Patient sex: M
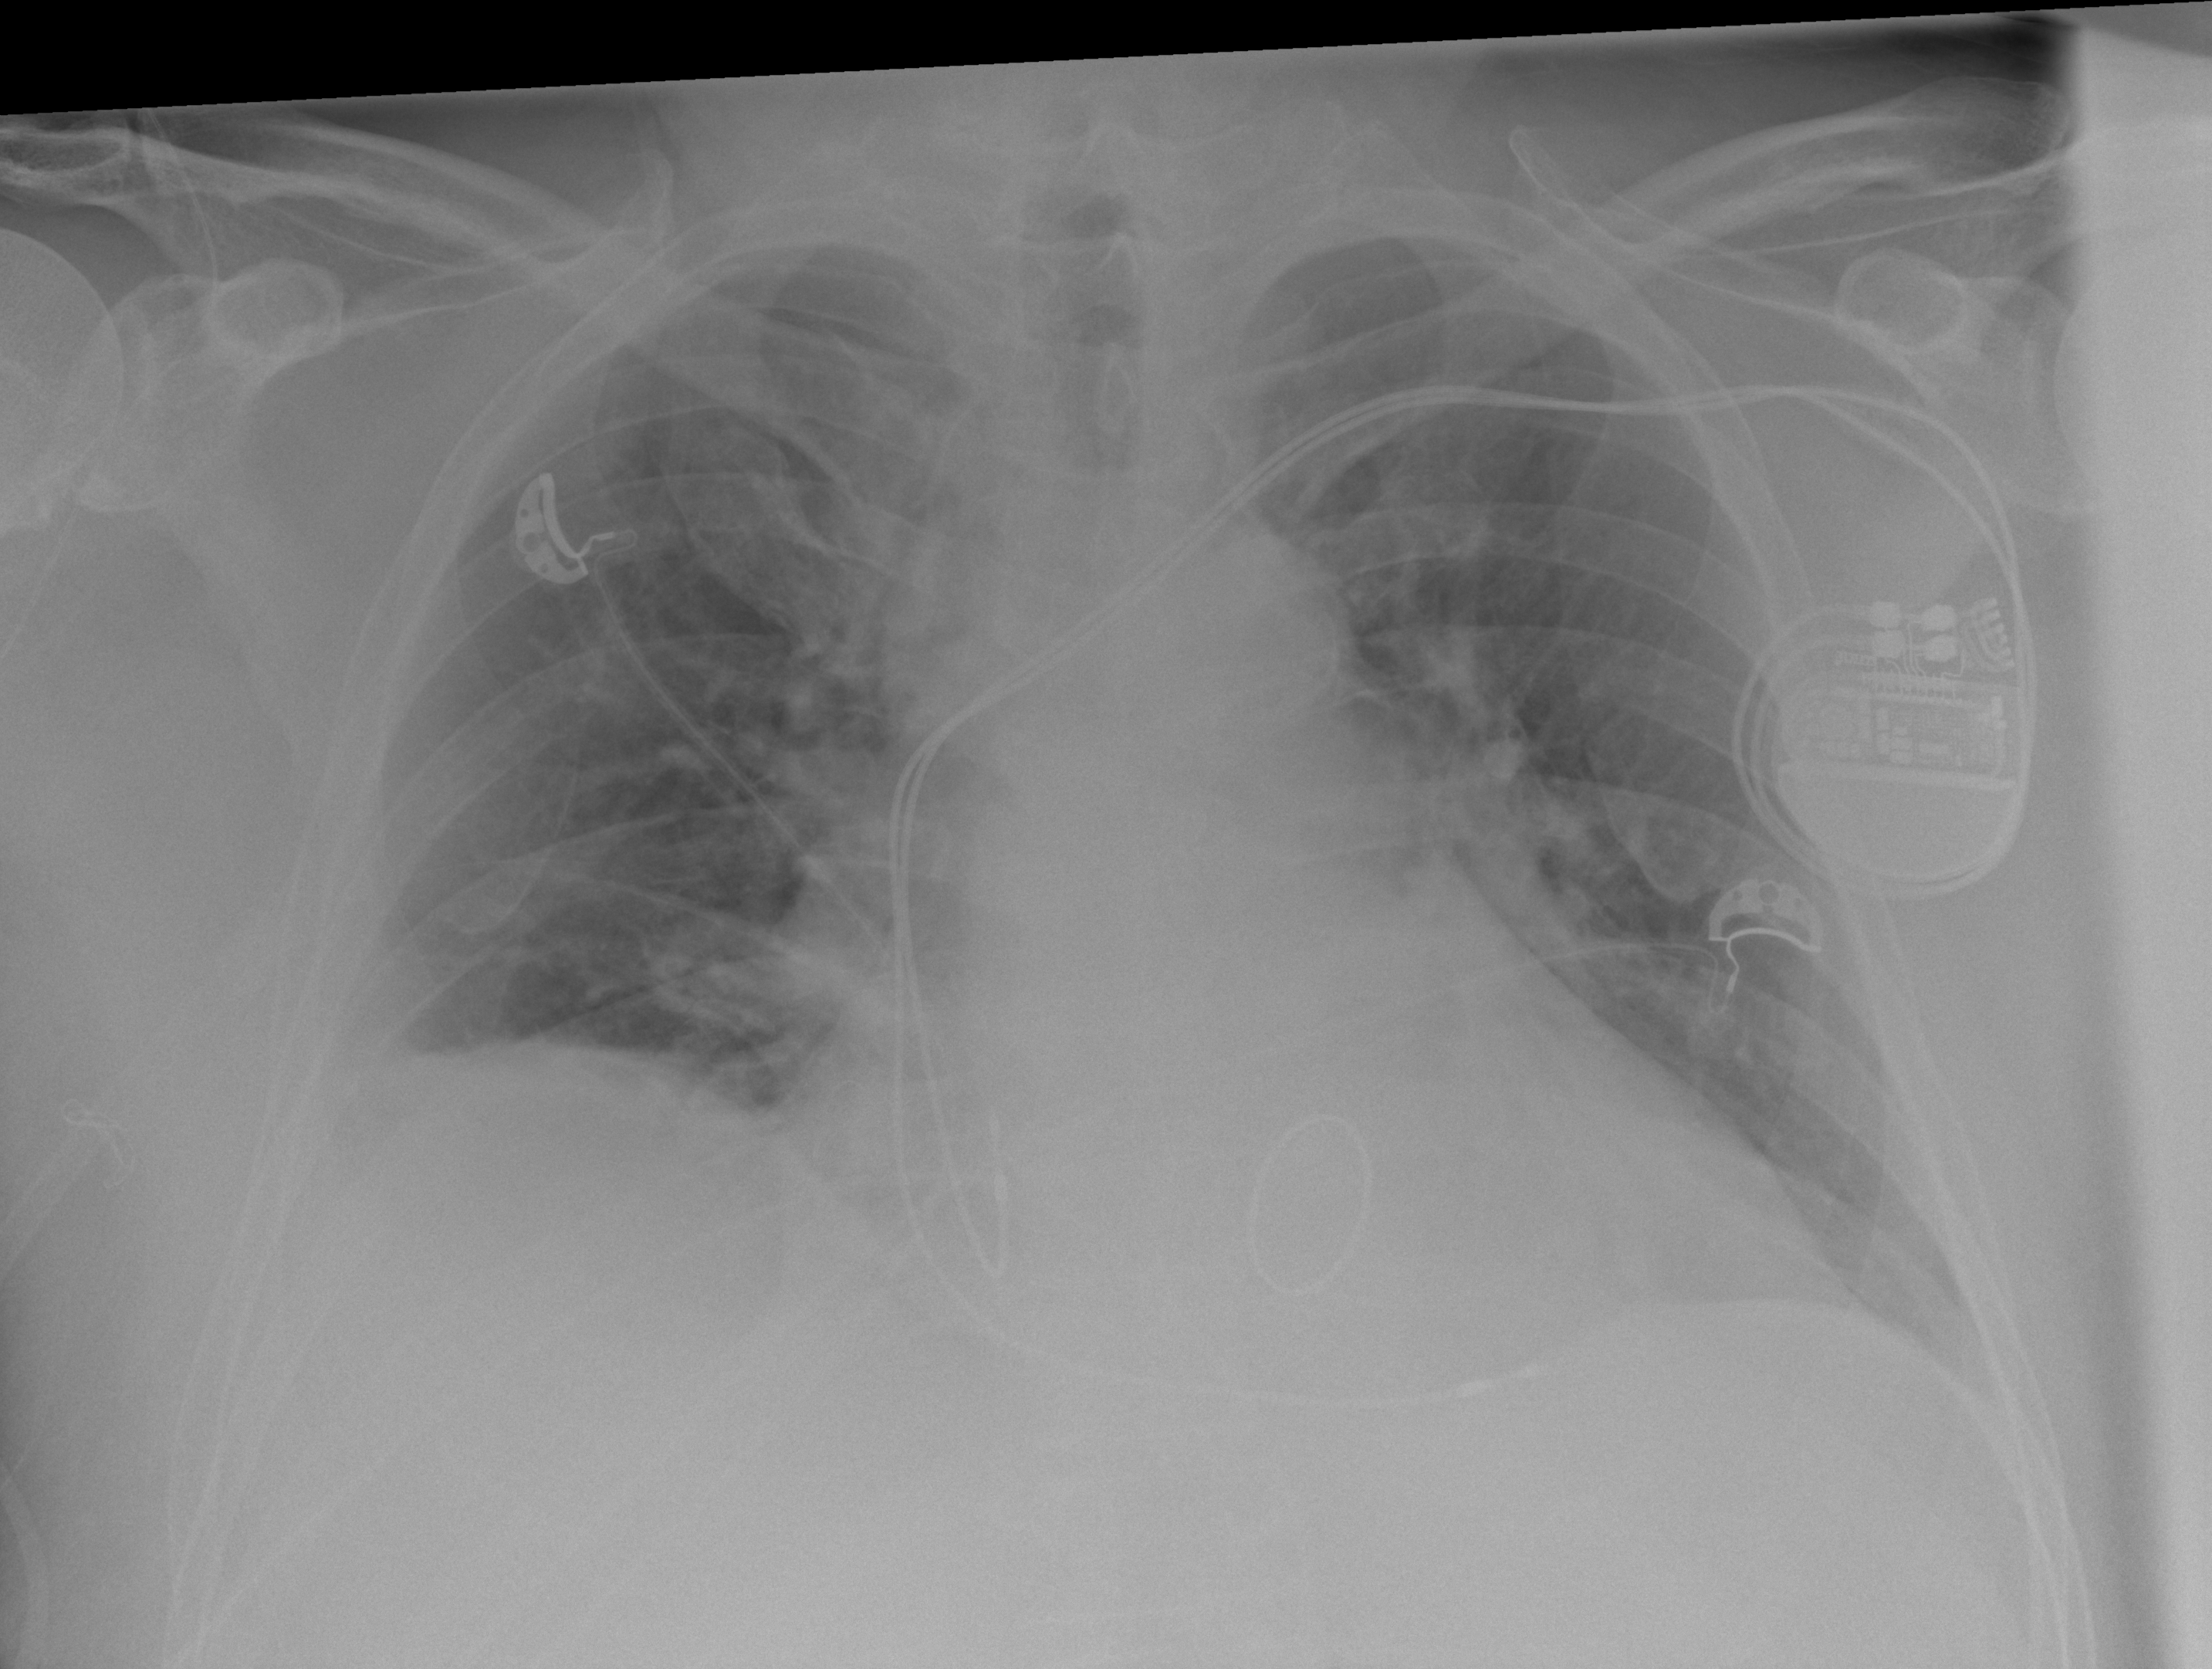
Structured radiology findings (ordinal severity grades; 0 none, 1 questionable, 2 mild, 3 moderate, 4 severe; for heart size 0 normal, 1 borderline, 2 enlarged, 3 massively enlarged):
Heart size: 2
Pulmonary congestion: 2
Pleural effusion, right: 2
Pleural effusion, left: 0
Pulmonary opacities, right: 2
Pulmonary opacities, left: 2
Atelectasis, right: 2
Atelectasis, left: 2